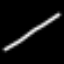
Label: line